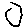
Label: hexagon